Question: After migrating image resources to an Asset Catalog the app builds and runs correctly but the assets don't show up in Xcode's storyboard.

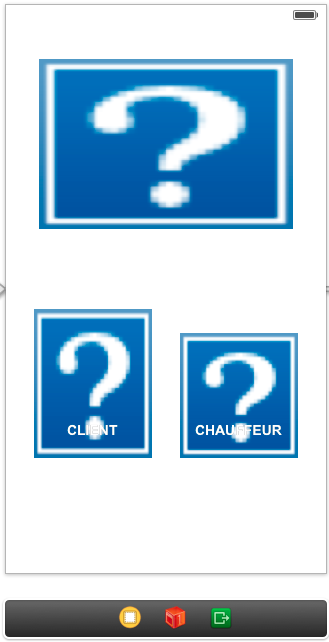
Answer: In my case this occurred because I used the full asset name including file extension (i.e. '.png') in Storyboard.

However, the name for the asset needs to match the name of the Image Set in the Asset Catalog:

So by removing '.png' from the image name in Storyboard it solved the problem.